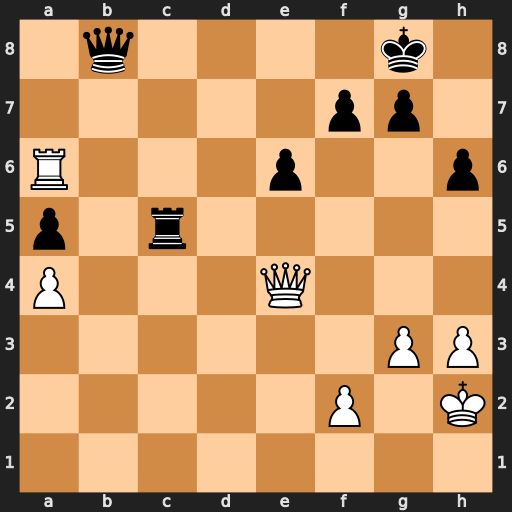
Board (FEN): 1q4k1/5pp1/R3p2p/p1r5/P3Q3/6PP/5P1K/8
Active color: w
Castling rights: -
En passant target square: -
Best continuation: Ra8 Qxa8 Qxa8+